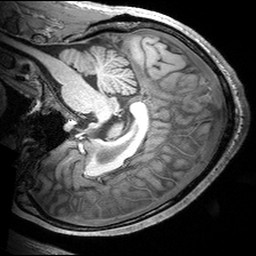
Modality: T1w
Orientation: sagittal
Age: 27
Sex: male
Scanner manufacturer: siemens
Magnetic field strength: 3 T
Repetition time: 2.53 s
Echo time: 0.00299 s